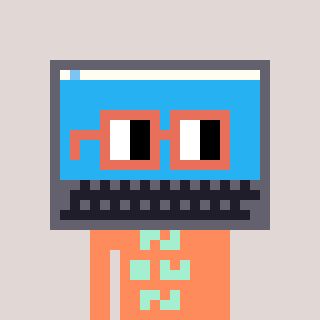
a pixel art character with square orange glasses, a laptop-shaped head and a peachy-colored body on a warm background